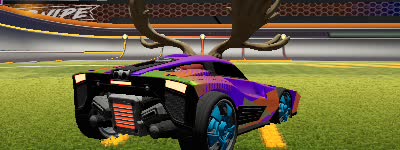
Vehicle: breakout